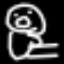
Label: frog